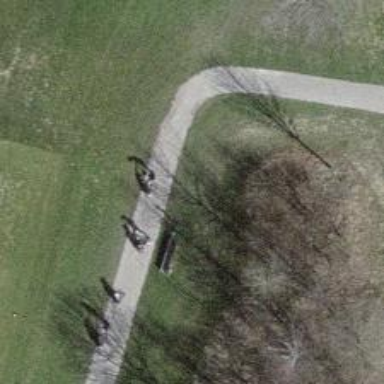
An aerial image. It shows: Bench.